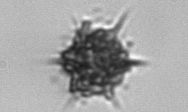
Label: Dictyocha